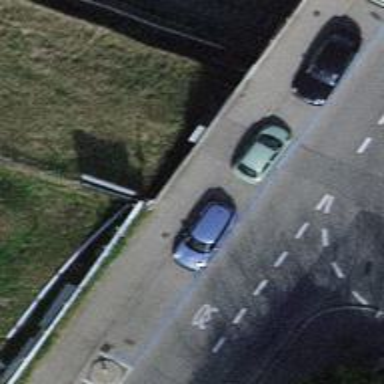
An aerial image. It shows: Asphalt footway that serves as sidewalk on bridge.